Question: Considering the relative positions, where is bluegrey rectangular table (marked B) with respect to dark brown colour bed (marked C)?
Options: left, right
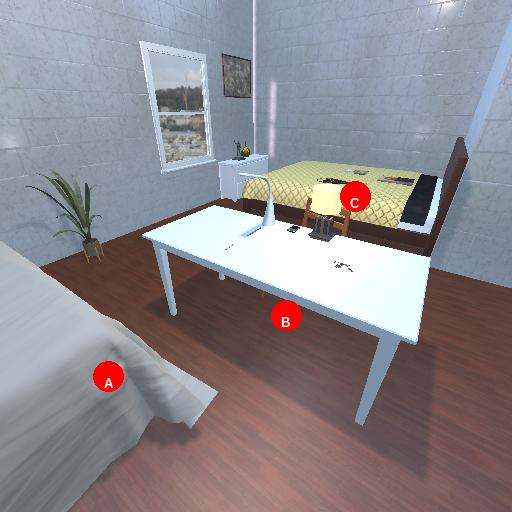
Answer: left